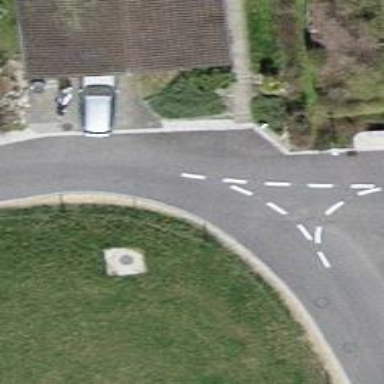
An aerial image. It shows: Smoothly paved residential road.